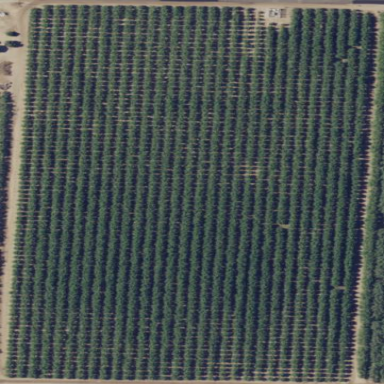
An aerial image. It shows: Beautiful vineyard in the countryside.